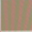
Piece: xx